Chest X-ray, PA view. Patient: 45 years old, sex F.
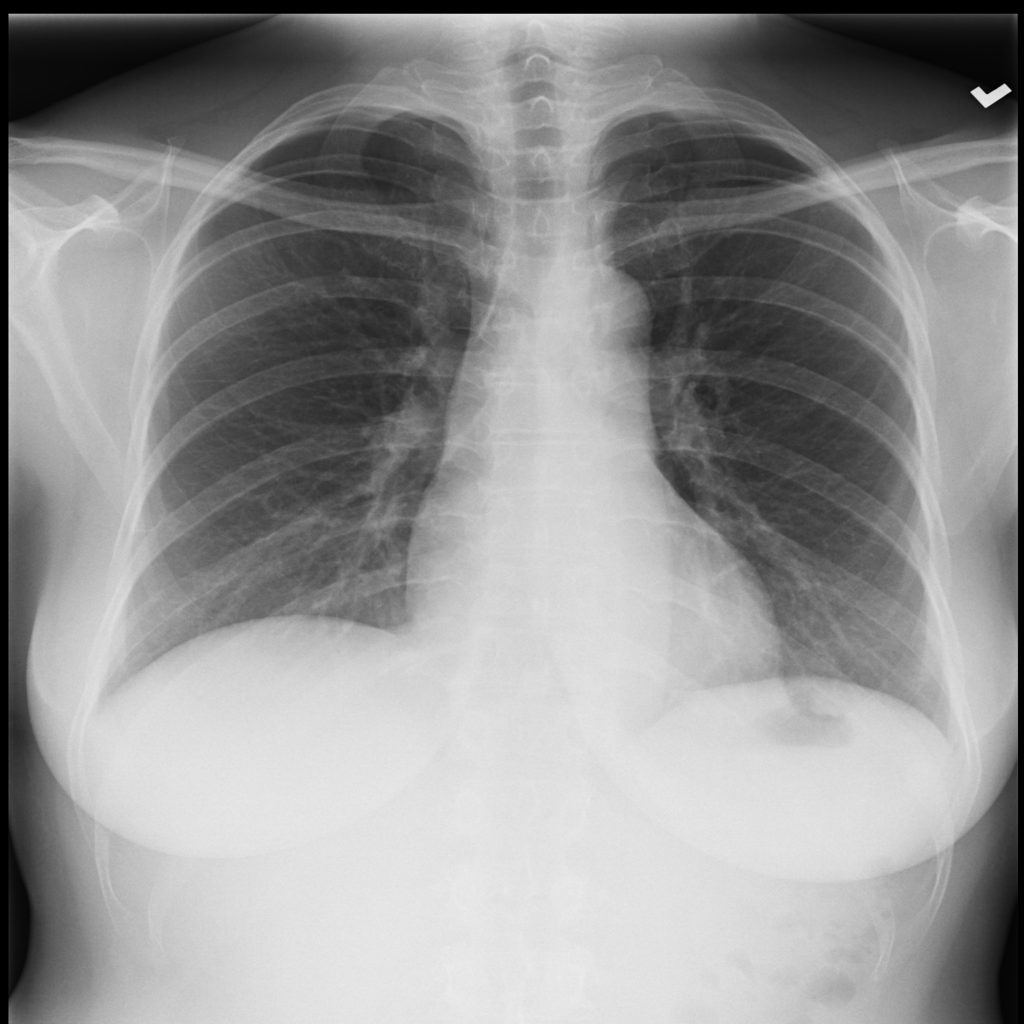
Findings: No Finding